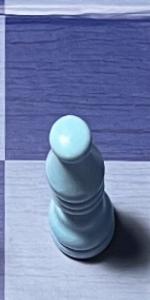
Label: Bishop_White